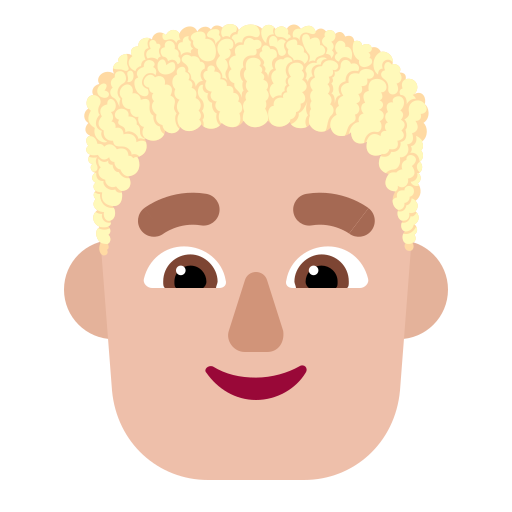
man curly hair flat  light